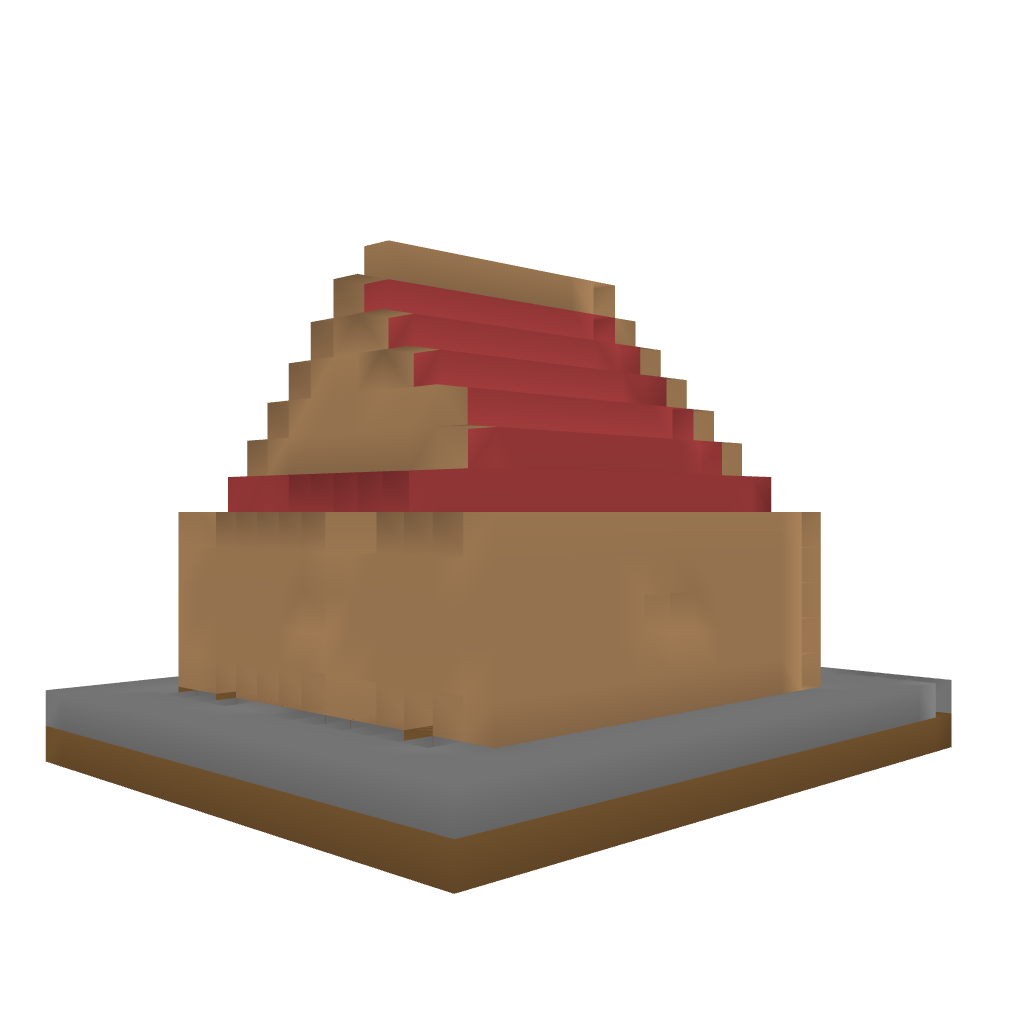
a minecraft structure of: suicide House 001 bad low quality